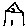
Label: house